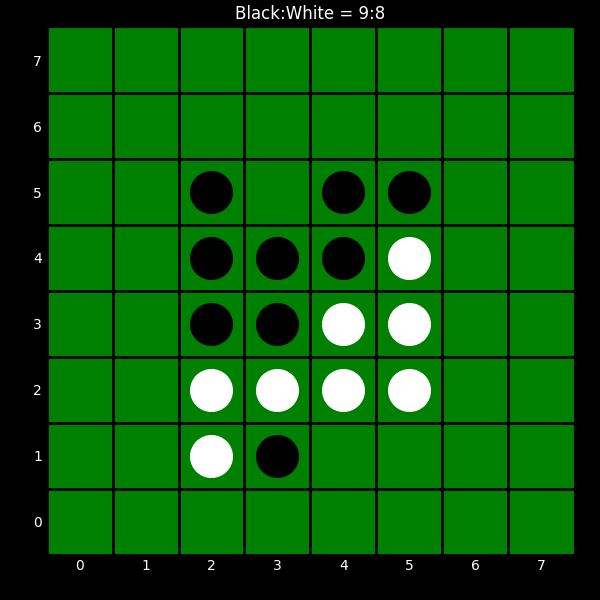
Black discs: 9
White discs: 8